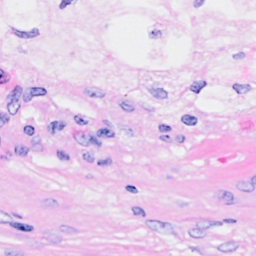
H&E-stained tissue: Breast